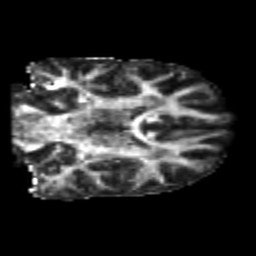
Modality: FA
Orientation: coronal
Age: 24
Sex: male
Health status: healthy
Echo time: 0.074 s